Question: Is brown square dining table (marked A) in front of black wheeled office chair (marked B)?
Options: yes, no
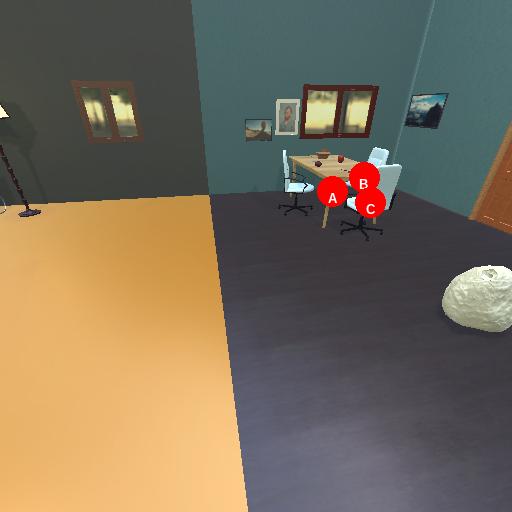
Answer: yes